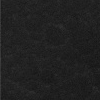
Atmospheric dust classification: dusty